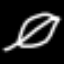
Label: leaf